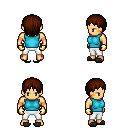
a pixel art fantasy rpg character, male body template, human, tanned skin, teal sleeveless shirt, white pants, brown plain hairstyle, gold gloves, gray slippers, four views (front, back, left, right), 2x2 character sprite sheet, small pixel art, hard edges, no anti-aliasing